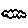
Label: cloud